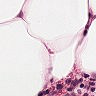
Metastatic tissue present: no